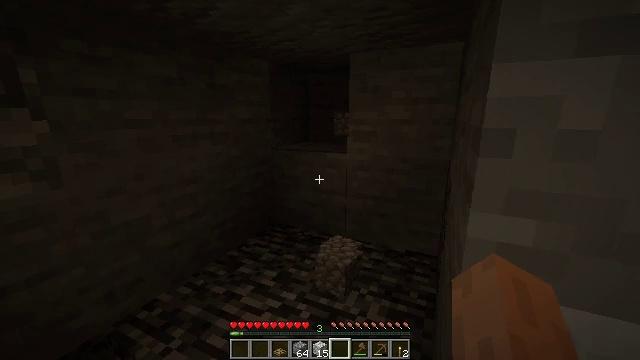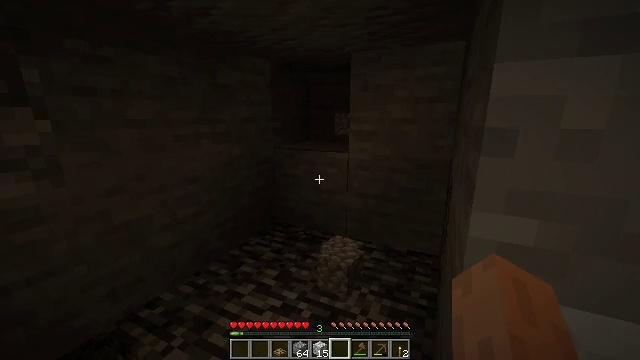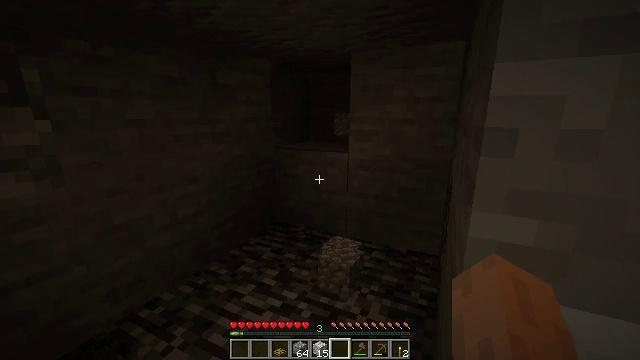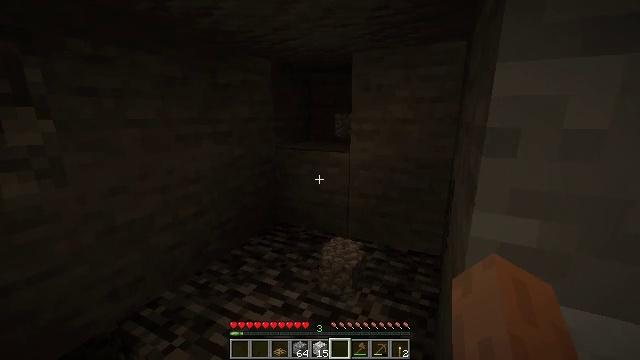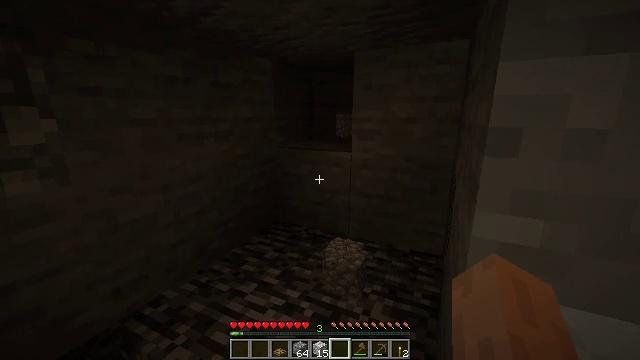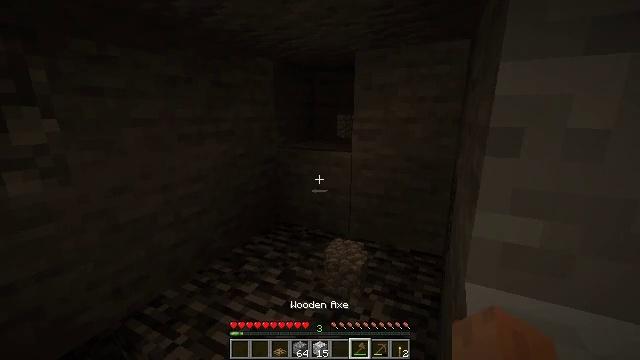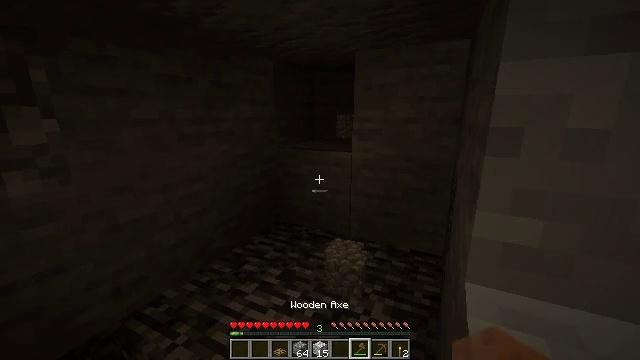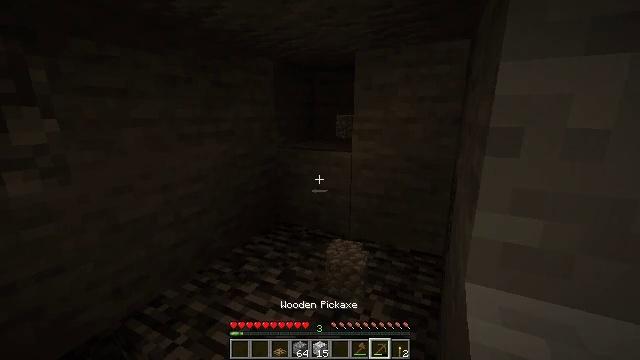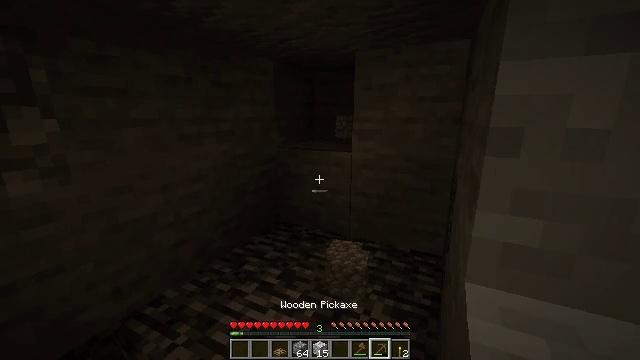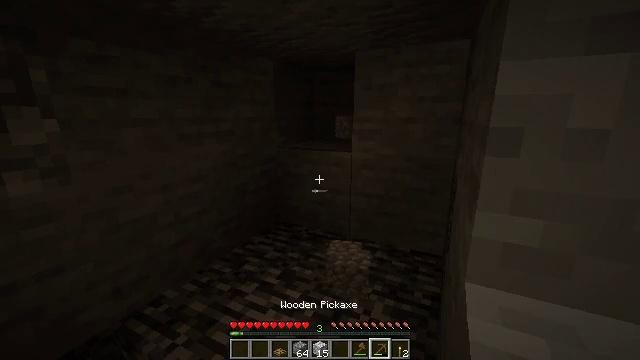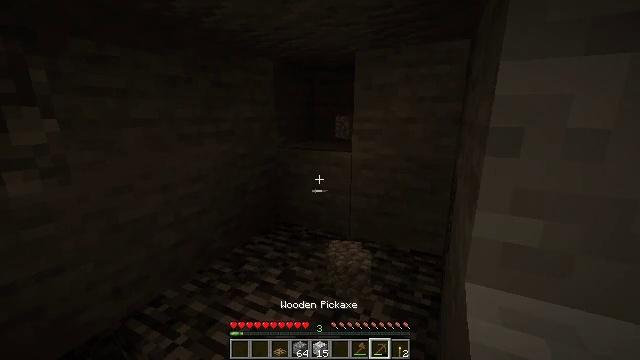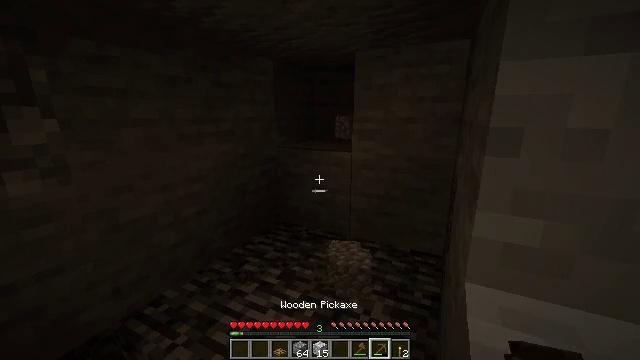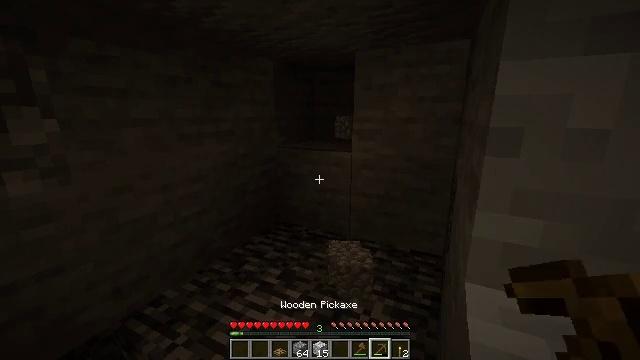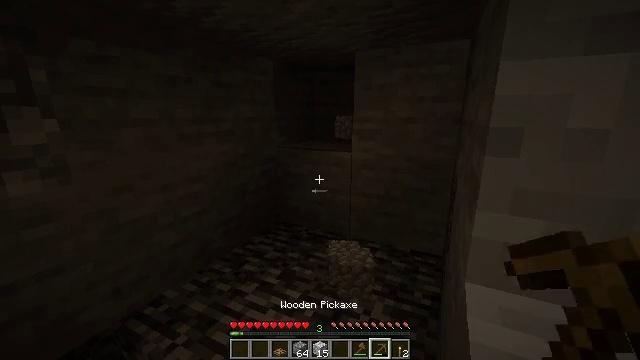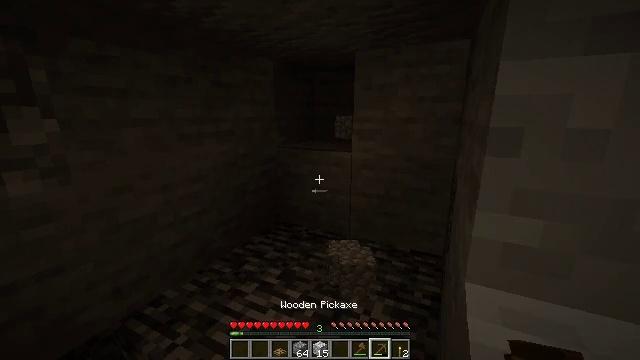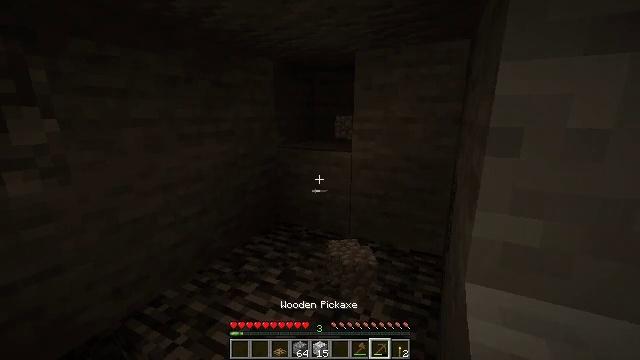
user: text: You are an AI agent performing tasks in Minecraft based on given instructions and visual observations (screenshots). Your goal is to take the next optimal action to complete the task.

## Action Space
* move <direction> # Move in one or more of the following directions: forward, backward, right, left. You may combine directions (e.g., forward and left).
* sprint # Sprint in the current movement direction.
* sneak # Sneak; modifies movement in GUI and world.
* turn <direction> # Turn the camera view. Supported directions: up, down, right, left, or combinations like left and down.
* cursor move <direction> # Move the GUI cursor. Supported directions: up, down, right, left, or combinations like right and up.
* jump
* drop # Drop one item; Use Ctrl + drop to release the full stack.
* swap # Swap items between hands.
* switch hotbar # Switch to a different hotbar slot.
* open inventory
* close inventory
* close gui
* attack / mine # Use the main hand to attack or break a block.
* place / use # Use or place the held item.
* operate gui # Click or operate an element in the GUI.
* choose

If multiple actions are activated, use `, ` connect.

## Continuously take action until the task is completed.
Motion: motion action
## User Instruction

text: Left click to collect the wall torch.
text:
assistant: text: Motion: close inventory
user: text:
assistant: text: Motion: no_op
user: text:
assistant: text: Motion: no_op
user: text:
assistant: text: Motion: no_op
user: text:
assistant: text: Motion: no_op
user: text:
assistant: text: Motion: no_op
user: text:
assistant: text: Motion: no_op
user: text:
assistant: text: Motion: no_op
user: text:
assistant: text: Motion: no_op
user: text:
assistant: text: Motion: no_op
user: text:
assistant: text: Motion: no_op
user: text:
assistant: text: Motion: no_op
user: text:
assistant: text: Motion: no_op
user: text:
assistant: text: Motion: no_op
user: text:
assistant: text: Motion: no_op
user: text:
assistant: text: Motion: turn up
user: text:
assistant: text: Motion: turn right and up
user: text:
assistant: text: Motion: turn right and up
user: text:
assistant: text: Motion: no_op
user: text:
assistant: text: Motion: no_op
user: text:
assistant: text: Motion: attack / mine
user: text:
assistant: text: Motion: attack / mine
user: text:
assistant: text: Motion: attack / mine
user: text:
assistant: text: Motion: attack / mine
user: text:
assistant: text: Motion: no_op
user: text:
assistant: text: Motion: no_op
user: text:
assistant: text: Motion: no_op
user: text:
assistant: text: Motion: no_op
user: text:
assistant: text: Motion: no_op
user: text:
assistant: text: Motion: no_op